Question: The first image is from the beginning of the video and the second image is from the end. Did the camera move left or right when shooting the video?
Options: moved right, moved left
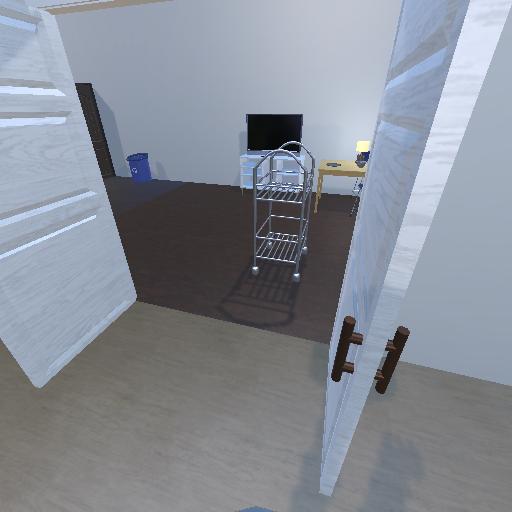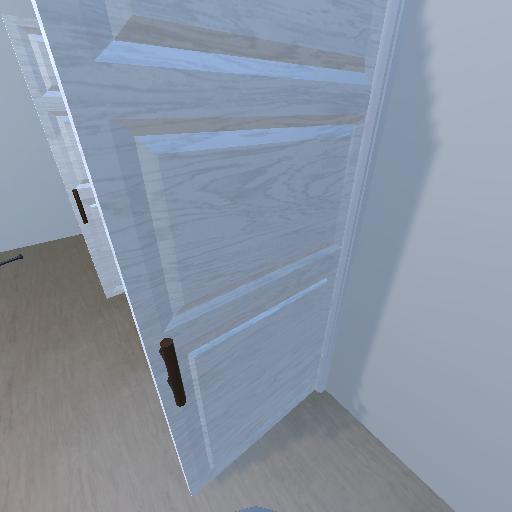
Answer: moved right